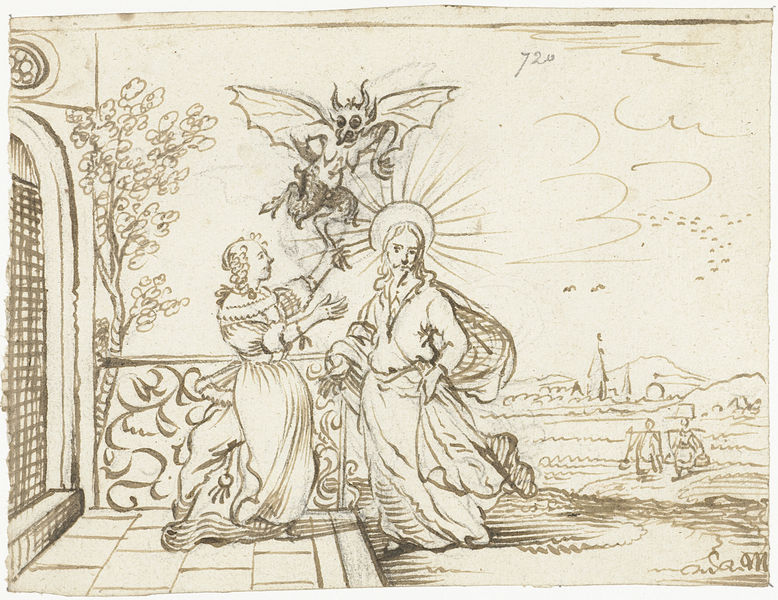
Titel: Christus verleid door de Duivel
Künstler: Gesina ter Borch
Standort: Amsterdam
Institution: Rijksmuseum
Schlagwörter: himmel, landschaft, skizze, terasse, engel, dorf, jungfrau, dämon, verführung, jesus, teufel